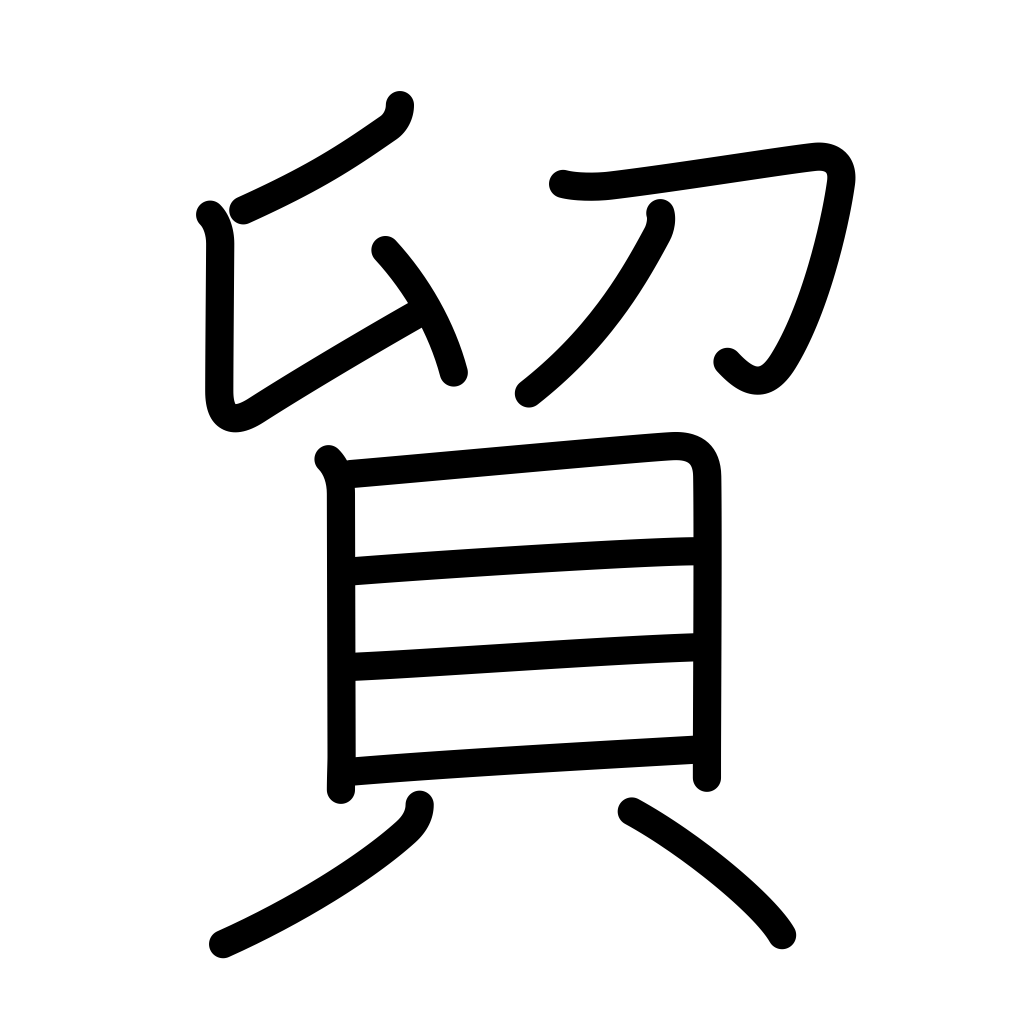
Meaning: trade, exchange